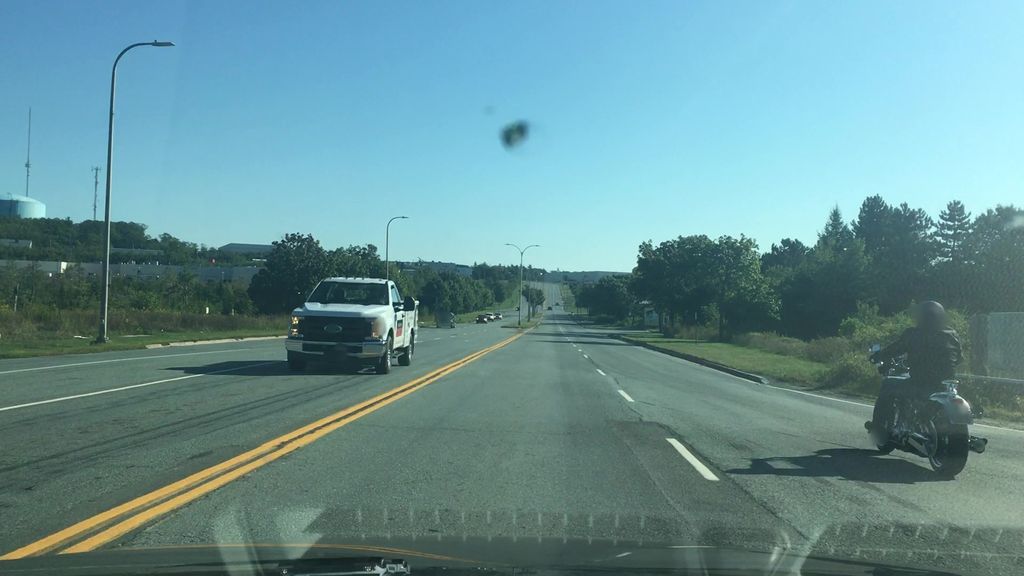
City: halifax